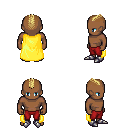
a pixel art fantasy rpg character, male body template, human, dark skin, yellow cape, red pants, blonde short mohawk hairstyle, metal boots, four views (front, back, left, right), 2x2 character sprite sheet, small pixel art, hard edges, no anti-aliasing